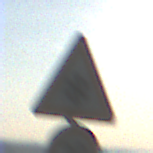
Verkehrszeichen: SchneeOderEisglaette
Zusatzzeichen unten: Geschwindigkeit30
Umgebung: Outdoor, Nature
Tageszeit: MorningAfternoon
Wetter: PartlyCloudy
Licht: Natural
Jahreszeit: NotSpecified
Kontrast: HighContrast